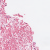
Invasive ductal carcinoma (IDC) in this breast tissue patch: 0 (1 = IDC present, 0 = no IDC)